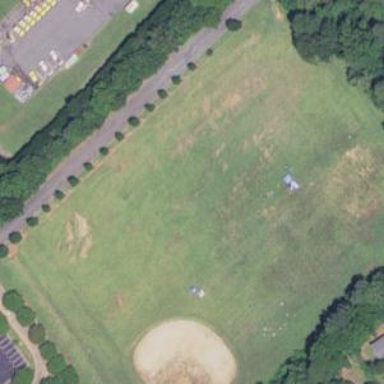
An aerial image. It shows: Baseball pitch for leisure land.